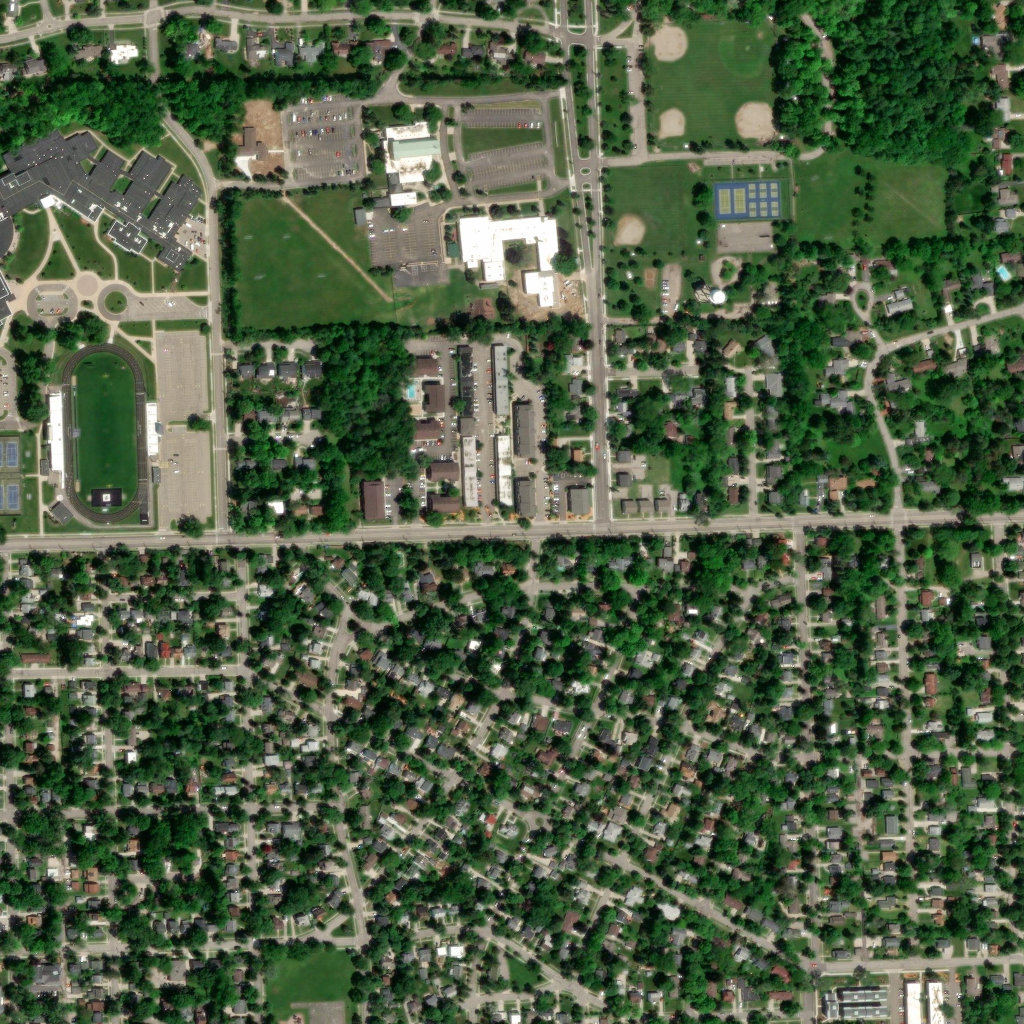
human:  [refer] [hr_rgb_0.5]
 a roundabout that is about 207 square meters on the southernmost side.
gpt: <box>[[51, 79, 53, 81, 0]]</box>